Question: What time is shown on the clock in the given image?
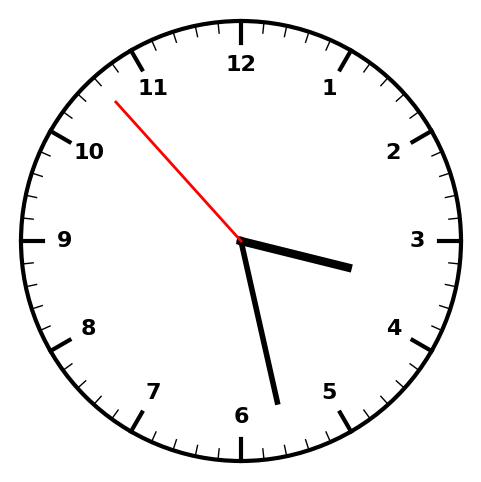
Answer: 03:27:53